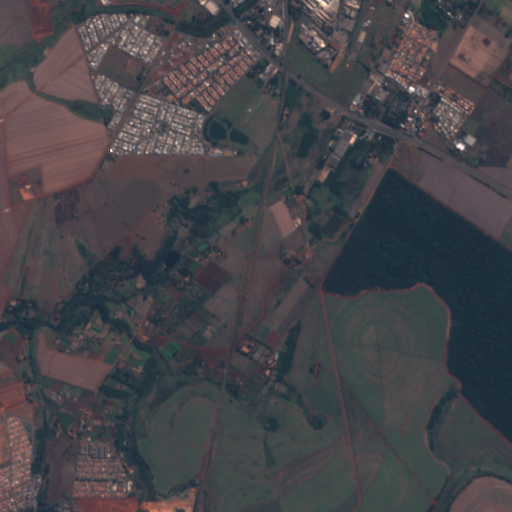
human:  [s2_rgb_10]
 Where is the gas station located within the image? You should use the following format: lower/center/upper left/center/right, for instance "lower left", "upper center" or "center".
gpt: The gas station is located in the upper center of the image.
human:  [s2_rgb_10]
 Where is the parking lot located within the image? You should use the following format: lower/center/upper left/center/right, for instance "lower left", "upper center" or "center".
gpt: The parking lot is located in the upper right of the image.
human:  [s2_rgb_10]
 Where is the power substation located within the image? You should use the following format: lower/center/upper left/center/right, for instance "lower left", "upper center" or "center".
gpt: The power substation is located in the upper center of the image.
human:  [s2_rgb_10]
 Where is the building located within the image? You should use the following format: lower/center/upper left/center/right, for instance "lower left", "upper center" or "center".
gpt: There is no building in the image.